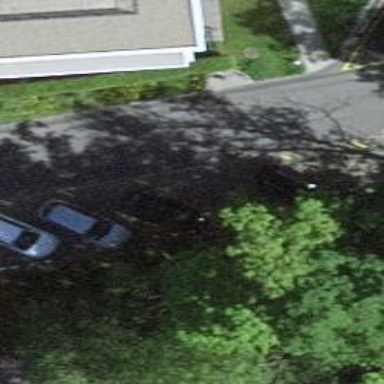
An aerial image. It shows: Footway with ground surface.